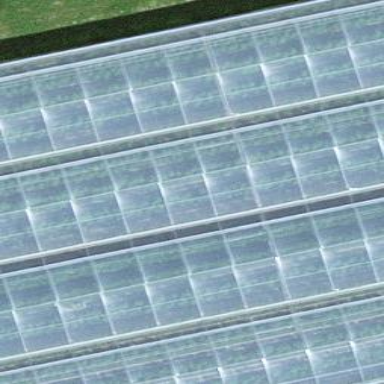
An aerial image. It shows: Greenhouse.